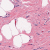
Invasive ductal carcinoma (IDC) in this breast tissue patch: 1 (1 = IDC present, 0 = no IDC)